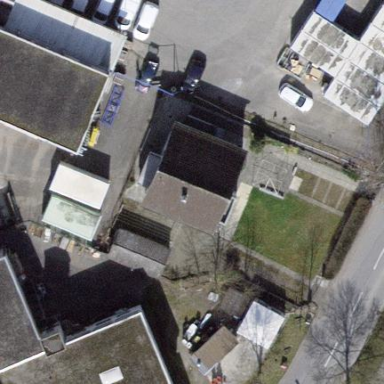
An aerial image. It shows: Detached building with gabled roof.